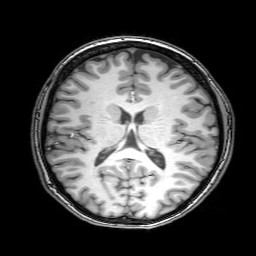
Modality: T1w
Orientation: coronal
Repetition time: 0.00828 s
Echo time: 0.00388 s